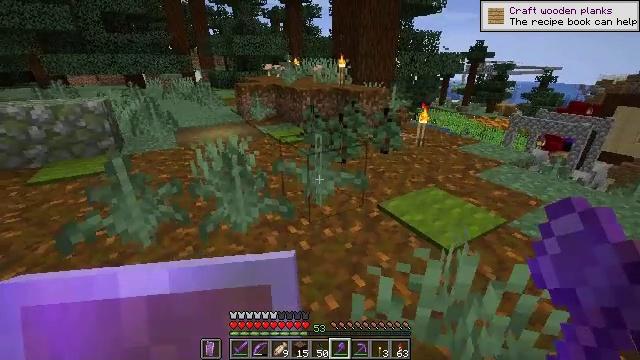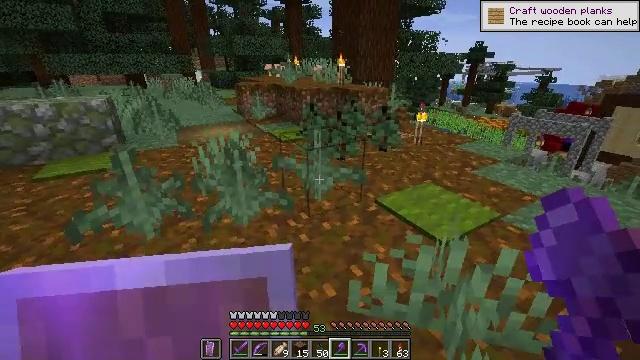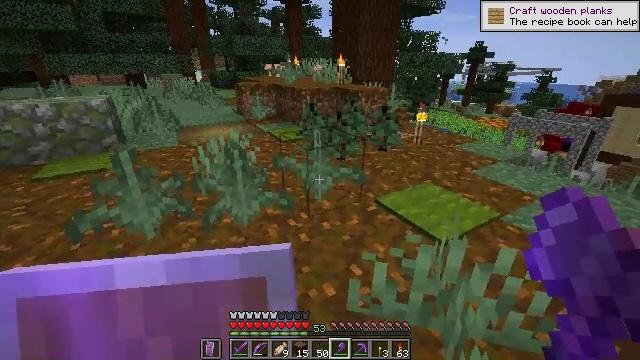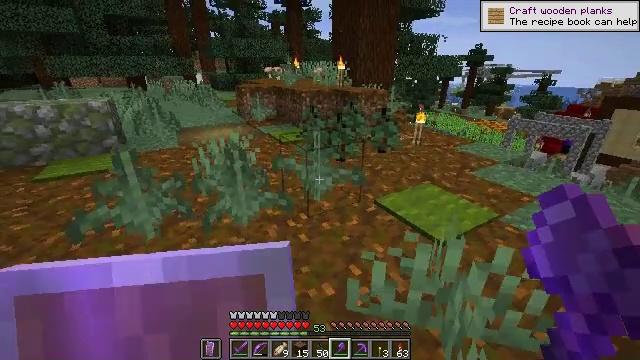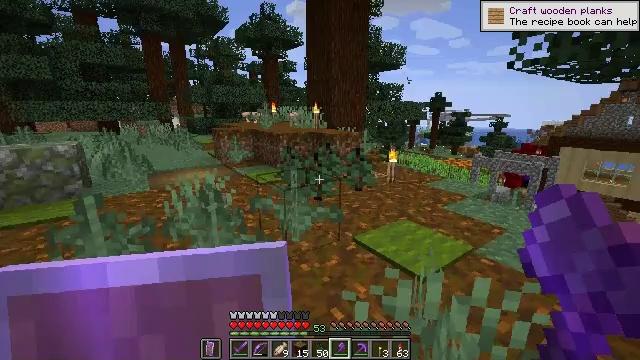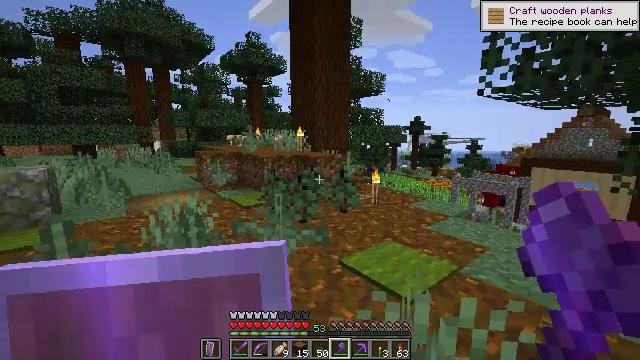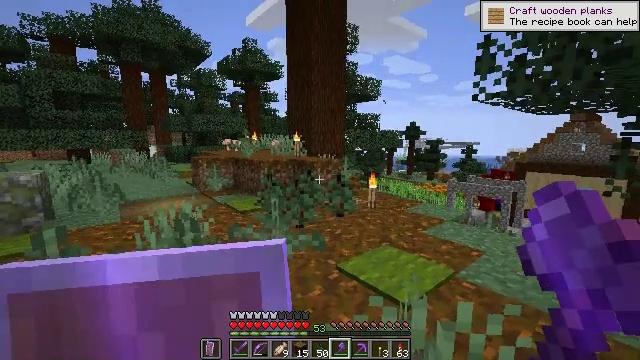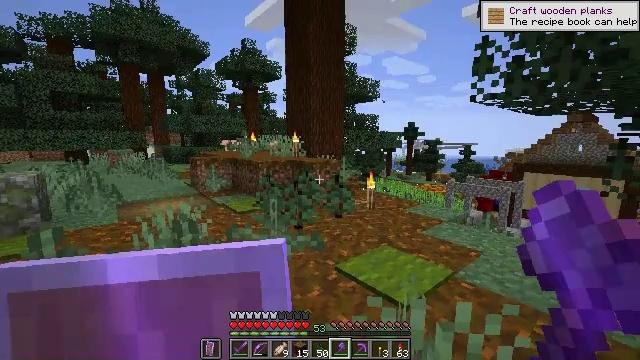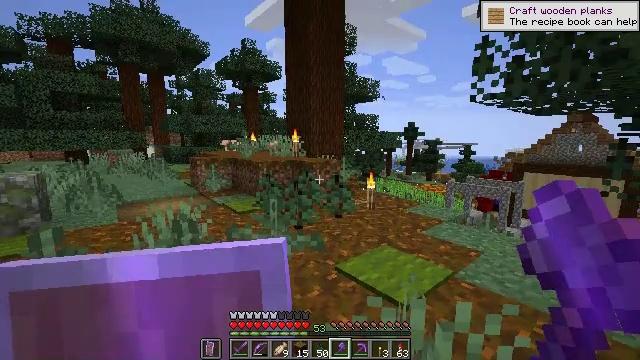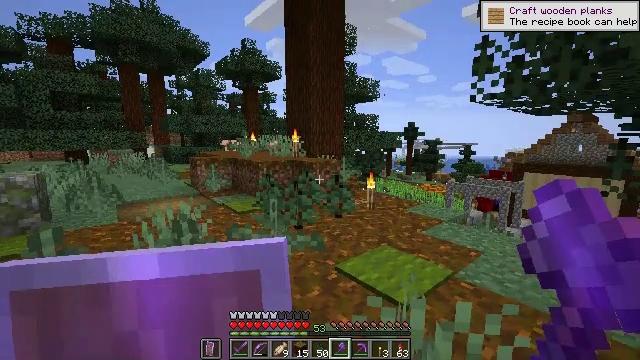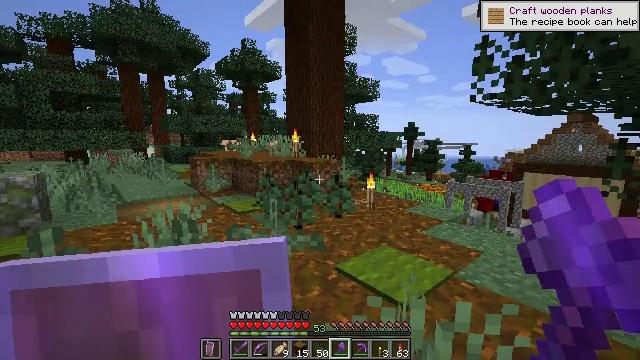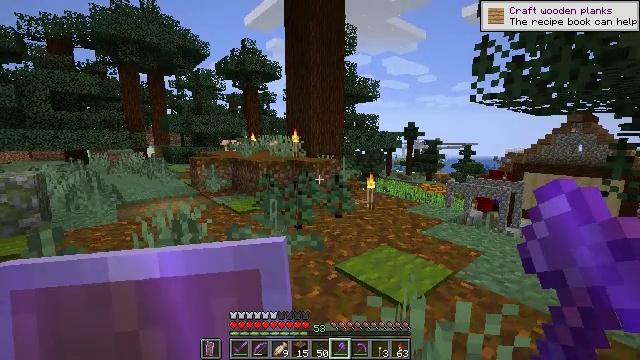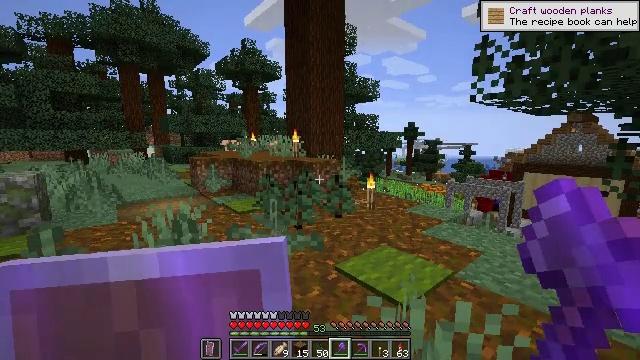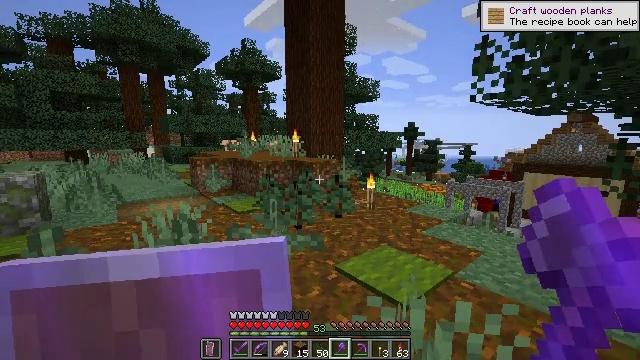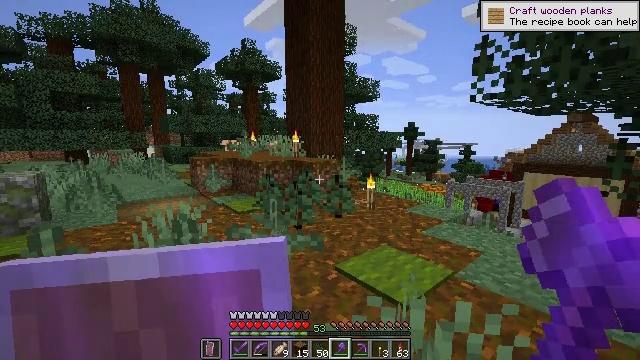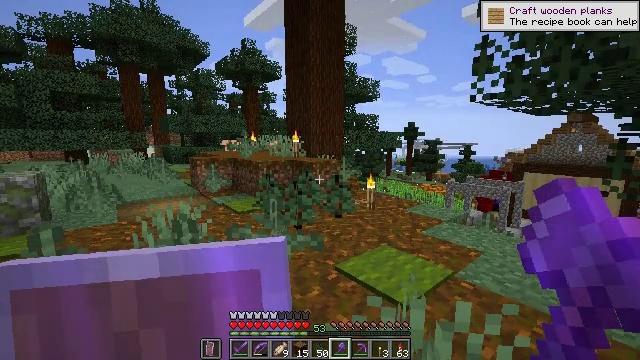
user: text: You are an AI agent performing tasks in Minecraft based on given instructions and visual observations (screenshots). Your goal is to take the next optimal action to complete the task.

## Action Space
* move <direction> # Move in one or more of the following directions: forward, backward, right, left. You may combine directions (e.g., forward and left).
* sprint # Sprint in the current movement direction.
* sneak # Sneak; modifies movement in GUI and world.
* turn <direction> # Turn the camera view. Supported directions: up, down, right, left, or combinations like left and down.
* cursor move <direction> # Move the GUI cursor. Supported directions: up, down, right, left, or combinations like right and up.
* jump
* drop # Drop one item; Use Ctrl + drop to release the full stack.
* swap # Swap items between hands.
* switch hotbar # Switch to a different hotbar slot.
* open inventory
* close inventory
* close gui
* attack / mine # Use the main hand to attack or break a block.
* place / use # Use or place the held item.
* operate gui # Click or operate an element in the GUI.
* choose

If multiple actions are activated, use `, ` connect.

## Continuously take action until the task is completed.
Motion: motion action
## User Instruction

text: Chop down the spruce log.
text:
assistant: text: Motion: no_op
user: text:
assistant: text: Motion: no_op
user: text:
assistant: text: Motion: no_op
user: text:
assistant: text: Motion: turn right and up
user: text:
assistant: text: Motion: turn right and up
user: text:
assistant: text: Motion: turn up
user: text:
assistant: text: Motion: no_op
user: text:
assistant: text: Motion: no_op
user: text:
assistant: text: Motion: no_op
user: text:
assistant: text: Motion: no_op
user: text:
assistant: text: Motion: no_op
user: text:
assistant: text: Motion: no_op
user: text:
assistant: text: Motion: no_op
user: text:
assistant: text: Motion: no_op
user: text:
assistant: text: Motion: no_op
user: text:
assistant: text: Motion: no_op
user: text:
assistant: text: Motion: no_op
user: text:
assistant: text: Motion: no_op
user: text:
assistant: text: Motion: no_op
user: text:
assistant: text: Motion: no_op
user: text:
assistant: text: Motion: no_op
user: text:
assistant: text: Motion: no_op
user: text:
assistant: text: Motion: move forward
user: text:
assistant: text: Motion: move forward, turn right
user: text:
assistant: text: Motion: move forward, turn right and down
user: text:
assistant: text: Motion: move forward, turn right
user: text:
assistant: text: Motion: move forward
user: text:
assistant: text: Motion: move forward
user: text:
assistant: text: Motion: move forward
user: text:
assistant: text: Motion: move forward